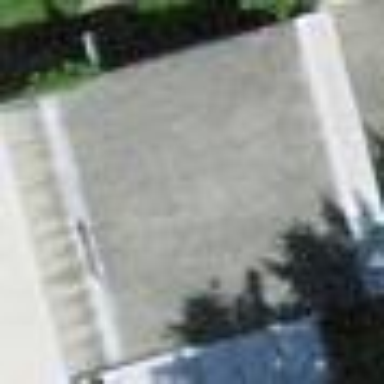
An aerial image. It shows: Garage building.